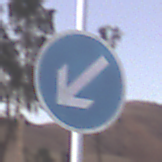
Verkehrszeichen: VorgeschriebeneVorbeifahrtLinks
Umgebung: Outdoor, Suburban
Tageszeit: SunriseSunset
Wetter: PartlyCloudy
Licht: Natural
Jahreszeit: NotSpecified
Kontrast: LowContrast